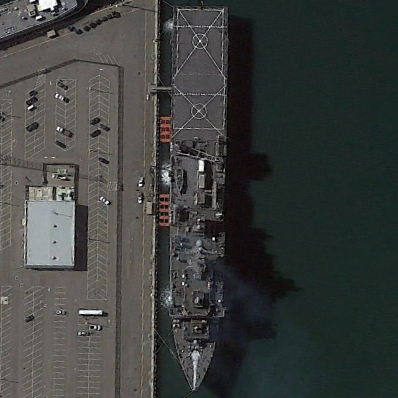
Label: combat